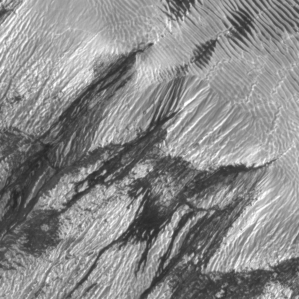
Label: frost